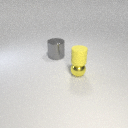
small yellow rubber cylinder above small yellow metal sphere